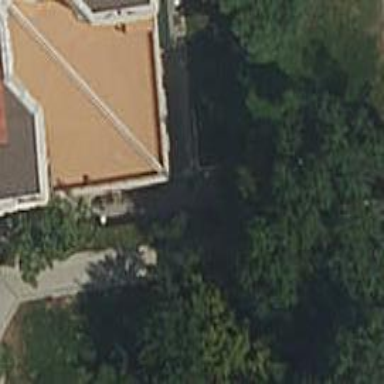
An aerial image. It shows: Residential building.